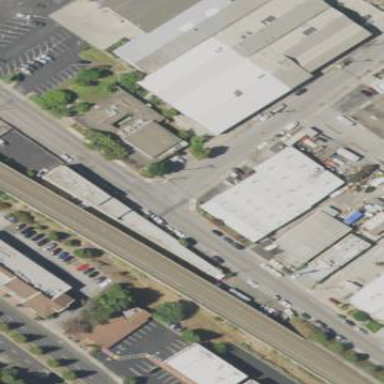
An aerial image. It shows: Industrial building.